Каждый резистор в цепи, изображенной на рисунке, имеет сопротивление $1~ Ом$. Через резистор, расположенный справа, течет ток $1~ А$.
Какова разность потенциалов $U$ на входных клеммах цепи?
Каково эквивалентное сопротивление цепи?
Как изменится эквивалентное сопротивление цепи, если к ней подсоединить еще один или два резистора?
Сравните этот результат с эквивалентным сопротивлением бесконечной цепи.
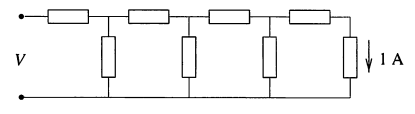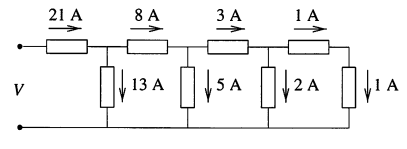
Какова разность потенциалов $U$ на входных клеммах цепи?

Каково эквивалентное сопротивление цепи?
Ответ: $$ 1.61905~Ом $$

Как изменится эквивалентное сопротивление цепи, если к ней подсоединить еще один или два резистора?
Ответ: $$ 0.61818~Ом $$ $$ 1.61818~Ом $$

Сравните этот результат с эквивалентным сопротивлением бесконечной цепи.
Ответ: $$ R=\frac{1+\sqrt{5}}{2}=1.61803~Ом $$
Темы:
T, Цепи, Бесконечная цепочка, Цепь с резистором, 200 задач